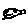
Label: fish